Question: Here is a graph I am trying to develop:

I have row and column coordinate variables, also three quatitative variables (rectheat = to fill the rectangle heatmap,circlesize = size of circles, circlefill = fill color heatmap). NA should be missing represented by a different color (for example gray color).
The following is data:
'''
set.seed (1234)
rectheat = sample(c(rnorm (10, 5,1), NA, NA), 7*14, replace = T)
dataf <- data.frame (rowv = rep (1:7, 14), columnv = rep(1:14, each = 7),
rectheat, circlesize = rectheat*1.5,
circlefill = rectheat*10 )
dataf
'''
Here is code that I worked on:
'''
require(ggplot2)
ggplot(dataf, aes(y = factor(rowv),x = factor(columnv))) +
geom_rect(aes(colour = rectheat)) +
geom_point(aes(colour = circlefill, size =circlesize)) + theme_bw()
'''
I am not sure if geom_rect is appropriate and other part is fine as I could not get any results except errors.
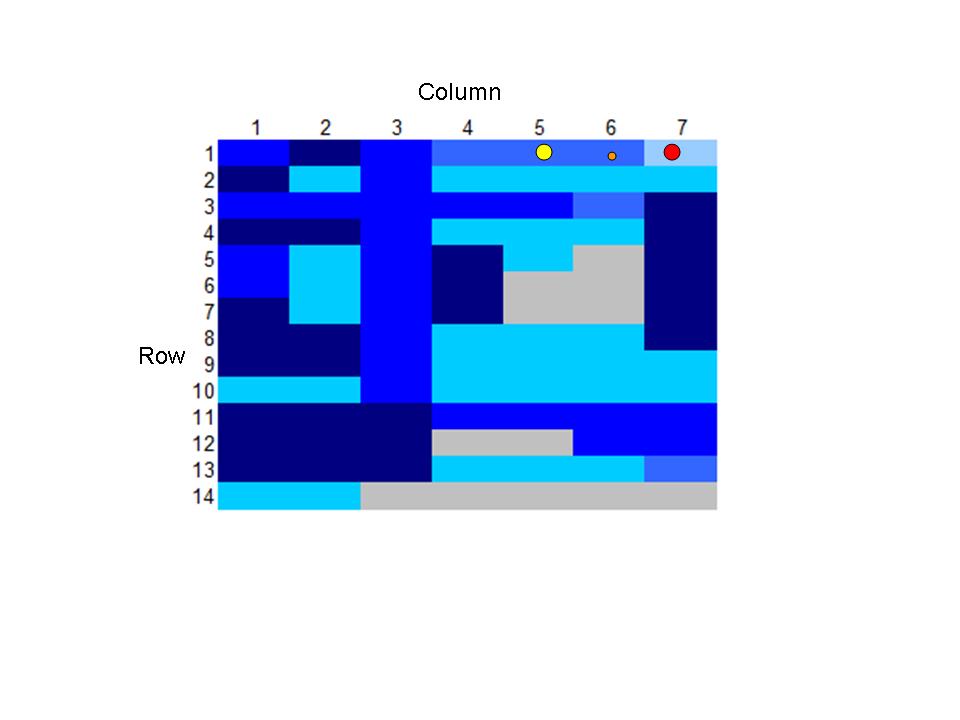
Answer: Here it is better to use 'geom_tile' (heatmap).
'''
require(ggplot2)
ggplot(dataf, aes(y = factor(rowv),
x = factor(columnv))) + ## global aes
geom_tile(aes(fill = rectheat)) + ## to get the rect filled
geom_point(aes(colour = circlefill,
size =circlesize)) + ## geom_point for circle illusion
scale_color_gradient(low = "yellow",
high = "red")+ ## color of the corresponding aes
scale_size(range = c(1, 20))+ ## to tune the size of circles
theme_bw()
'''